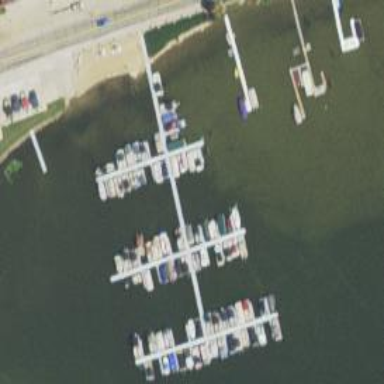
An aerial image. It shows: Man-made pier.